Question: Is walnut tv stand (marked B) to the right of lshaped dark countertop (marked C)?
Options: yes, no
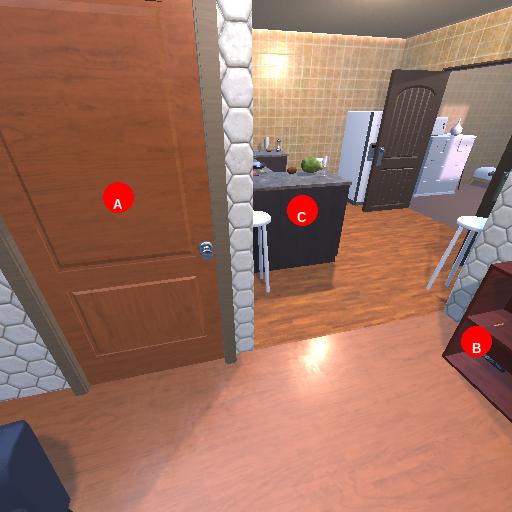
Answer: yes